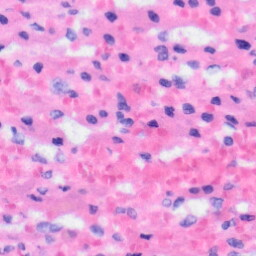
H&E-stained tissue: Liver